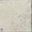
Piece: xx